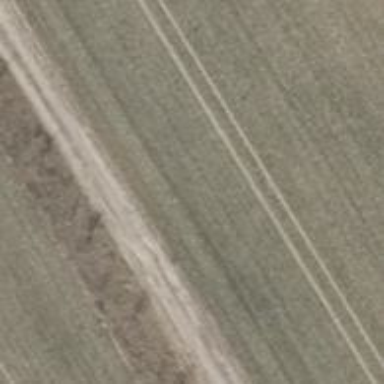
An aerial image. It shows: Sandy track road with grade3 tracktype.